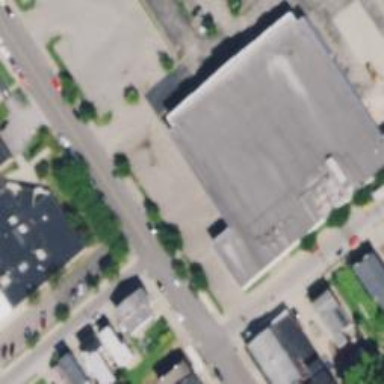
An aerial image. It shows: Retail building that houses trade shop.